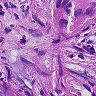
Metastatic tissue present: yes